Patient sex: M
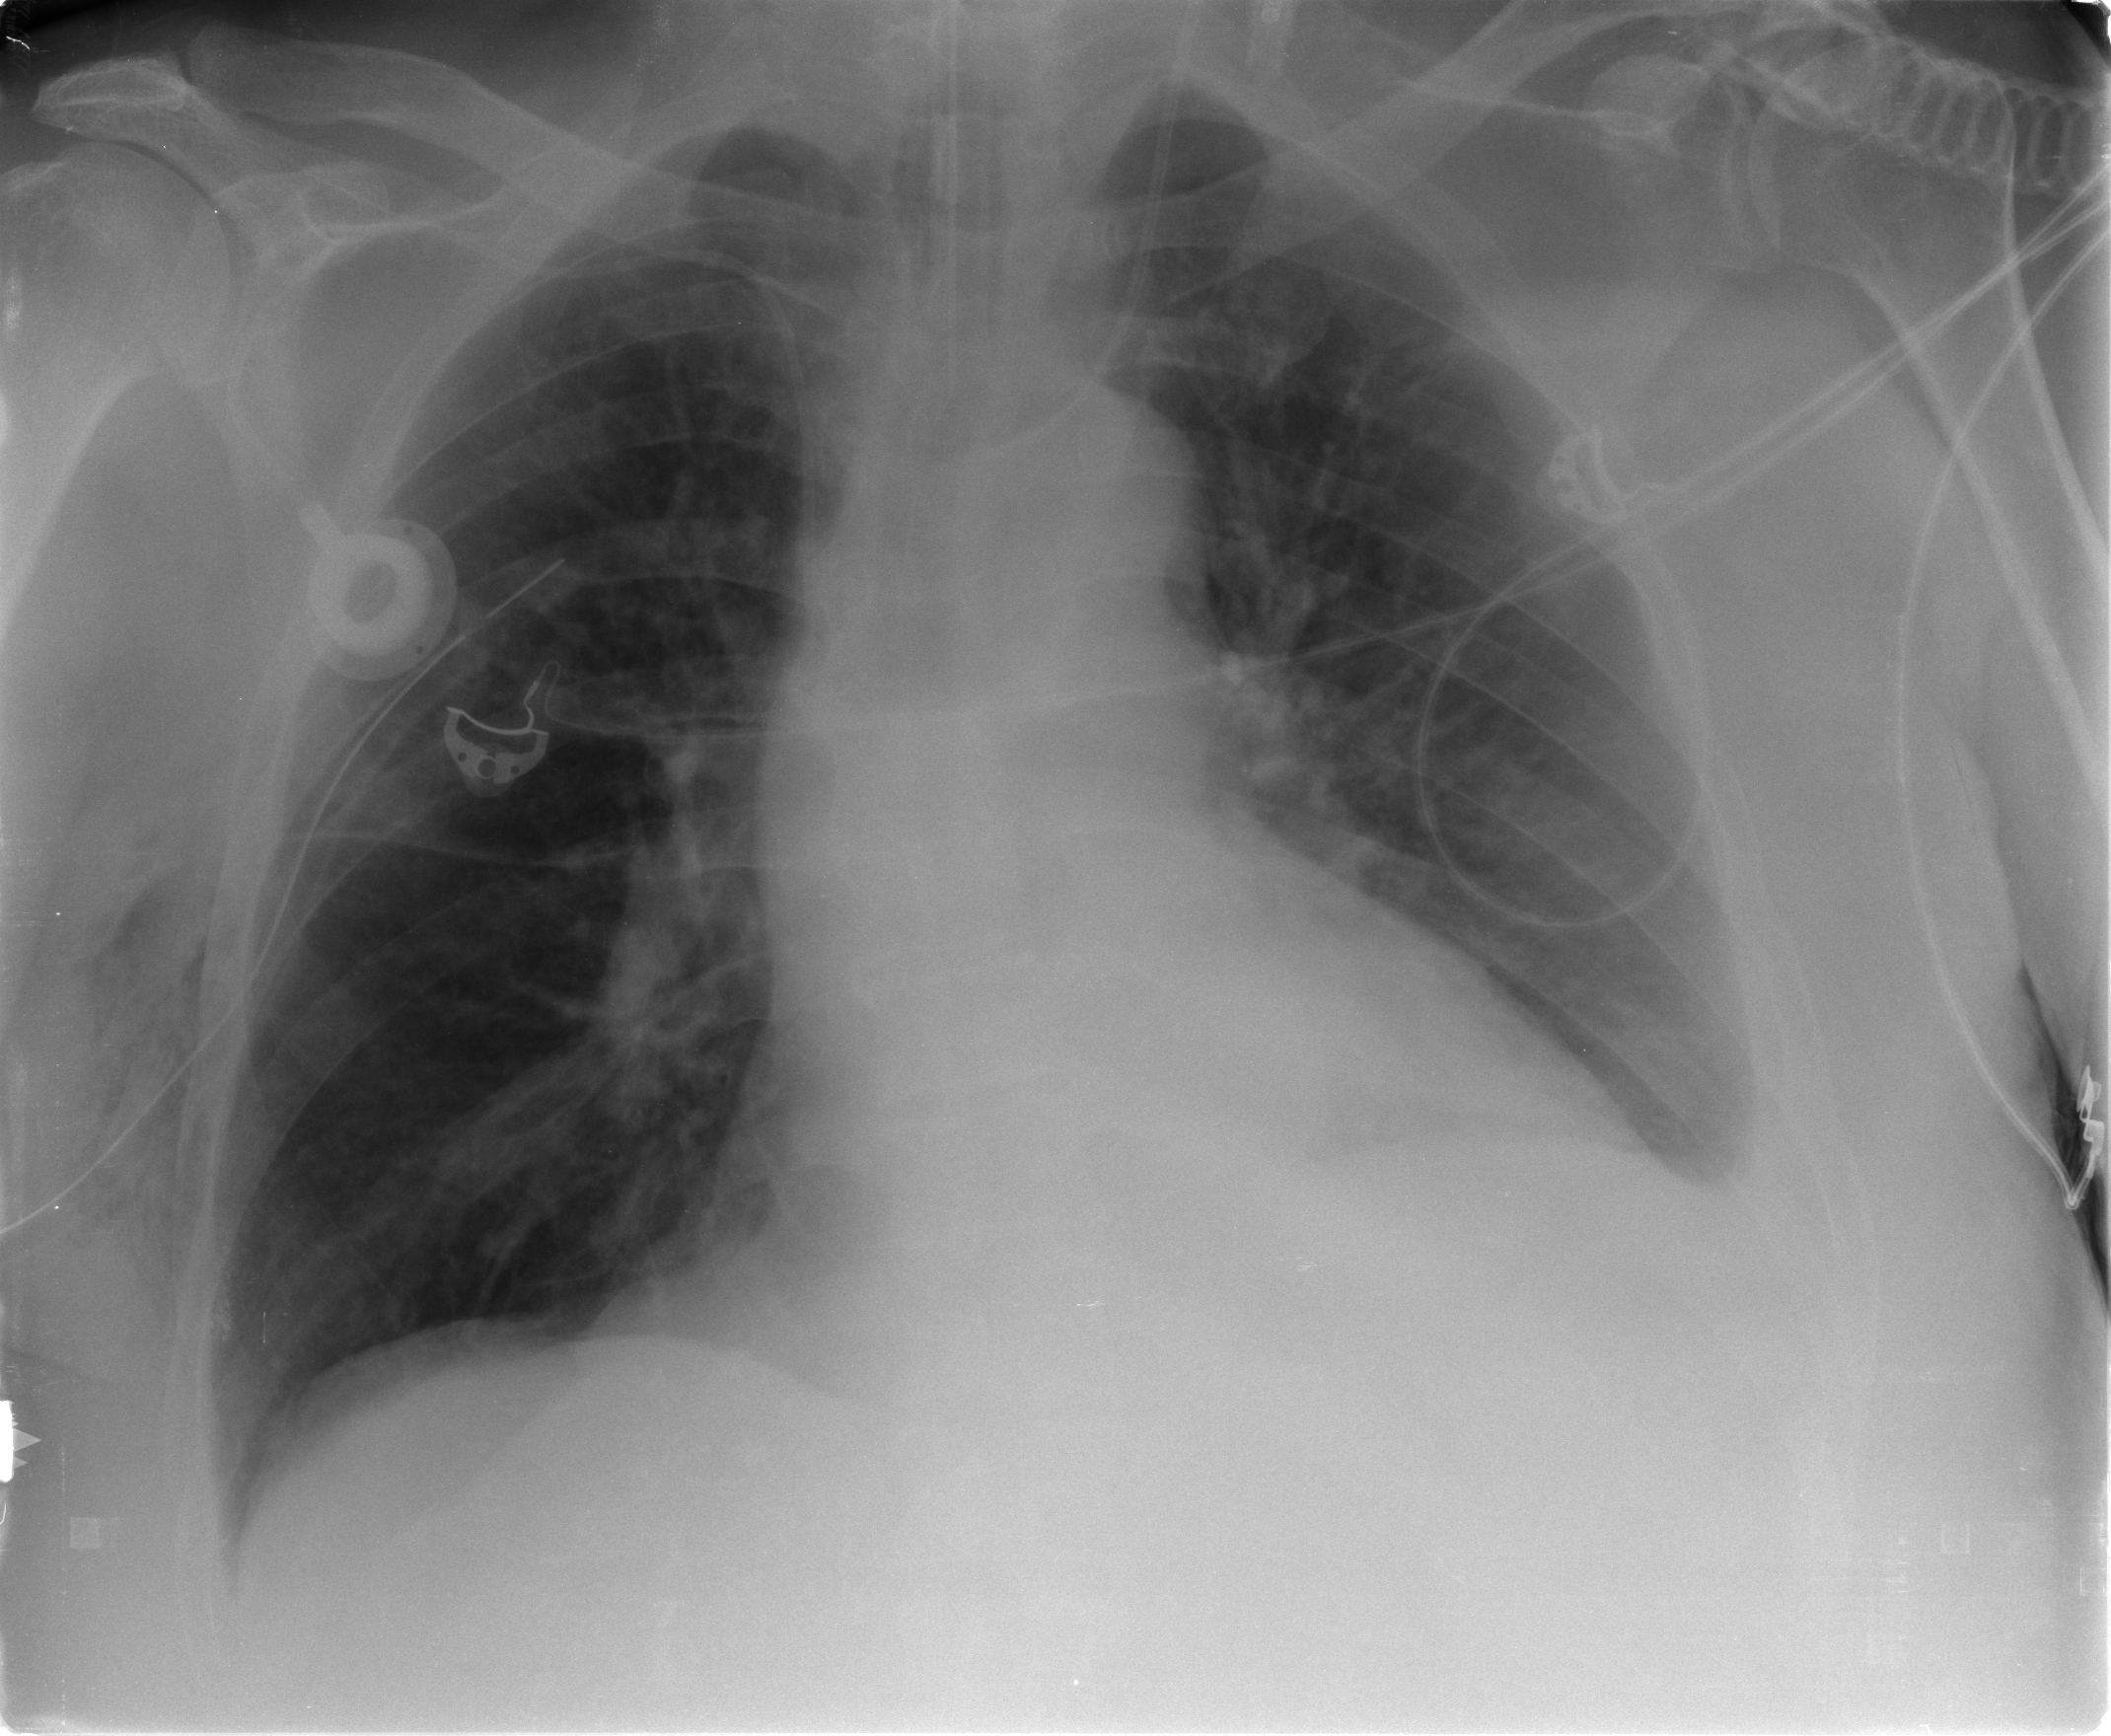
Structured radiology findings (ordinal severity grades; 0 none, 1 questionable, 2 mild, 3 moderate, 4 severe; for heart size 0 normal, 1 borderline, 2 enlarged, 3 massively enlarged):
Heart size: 2
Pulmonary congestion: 2
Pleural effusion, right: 0
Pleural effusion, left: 2
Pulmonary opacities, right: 0
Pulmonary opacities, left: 0
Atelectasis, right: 2
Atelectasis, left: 2